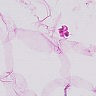
Metastatic tissue present: no